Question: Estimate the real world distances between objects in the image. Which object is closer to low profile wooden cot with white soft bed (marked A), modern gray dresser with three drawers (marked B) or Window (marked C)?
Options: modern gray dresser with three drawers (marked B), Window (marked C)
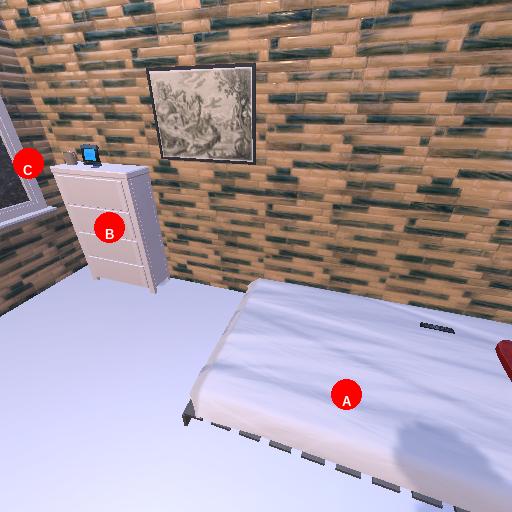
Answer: modern gray dresser with three drawers (marked B)